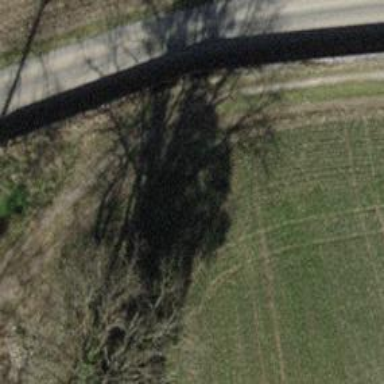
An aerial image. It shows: Grass track with grade 5 tracktype.